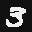
Label: 3